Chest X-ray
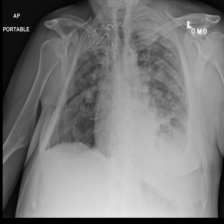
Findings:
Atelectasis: negative
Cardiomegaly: negative
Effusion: positive
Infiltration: negative
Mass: negative
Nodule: negative
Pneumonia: negative
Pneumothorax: negative
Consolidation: negative
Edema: negative
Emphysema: negative
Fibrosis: negative
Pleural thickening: negative
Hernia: negative